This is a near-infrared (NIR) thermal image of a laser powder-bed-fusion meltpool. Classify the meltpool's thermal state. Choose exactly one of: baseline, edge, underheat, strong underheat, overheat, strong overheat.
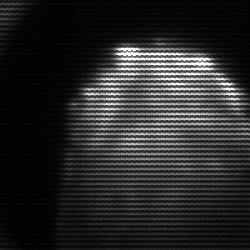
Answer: strong underheat